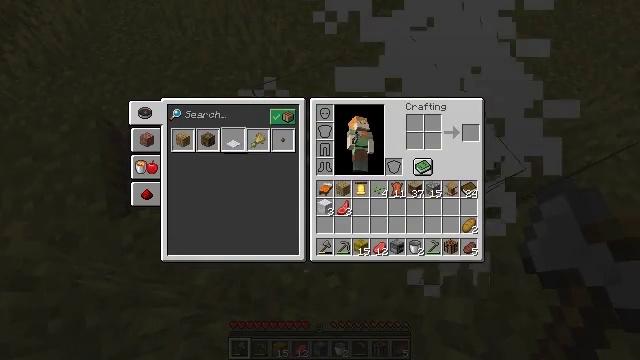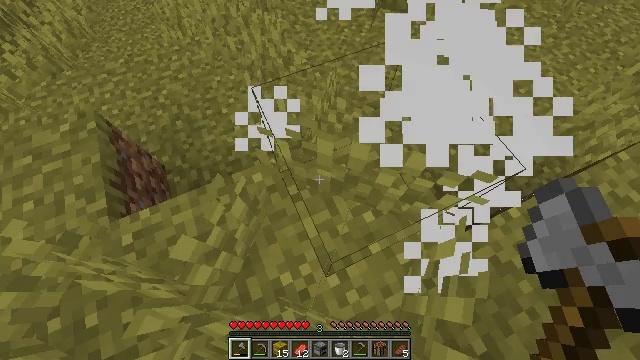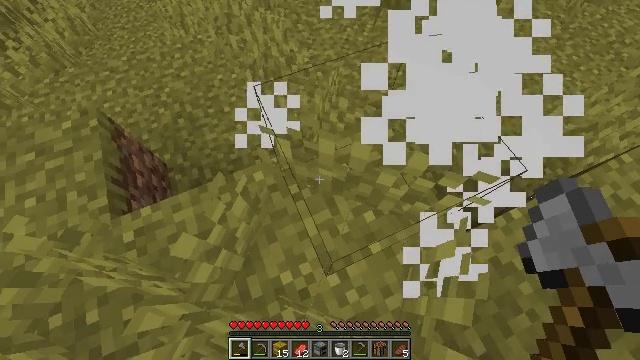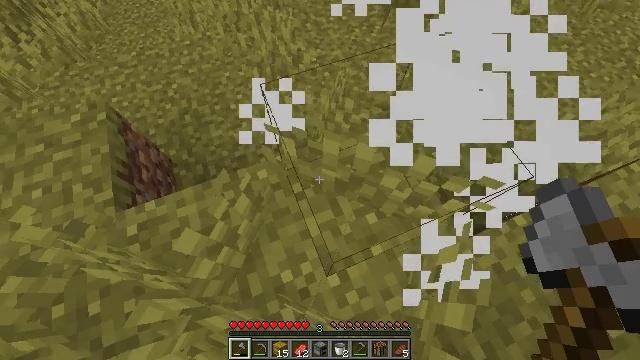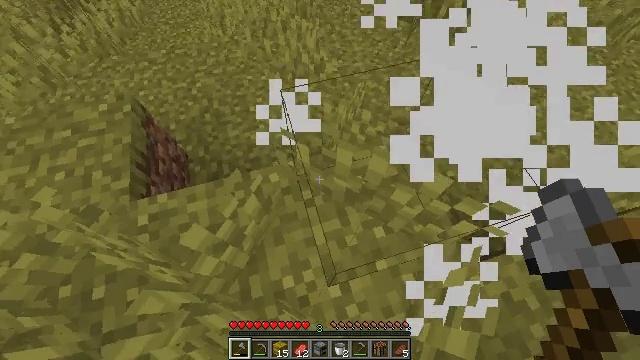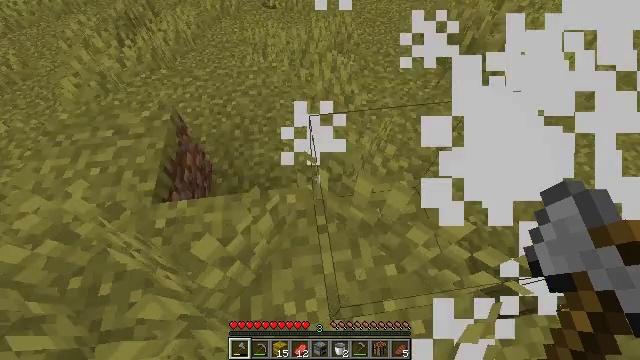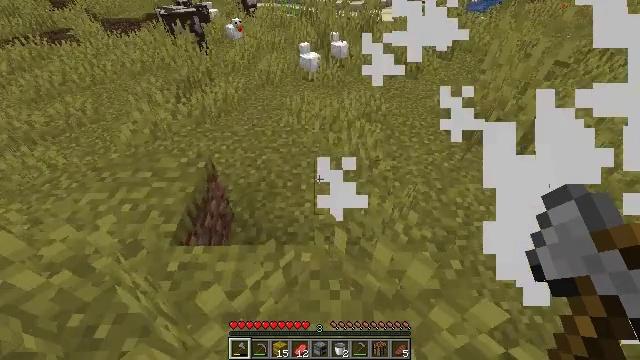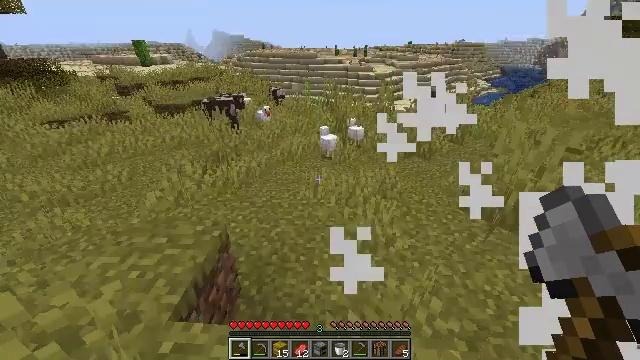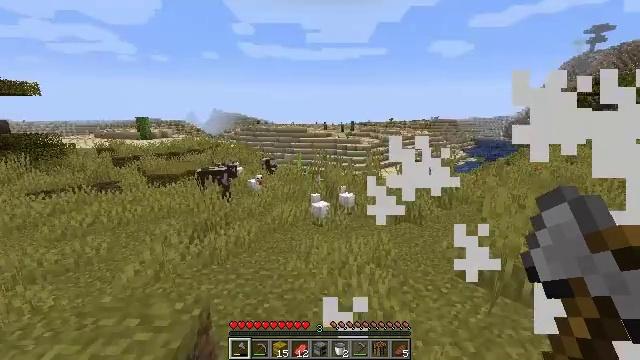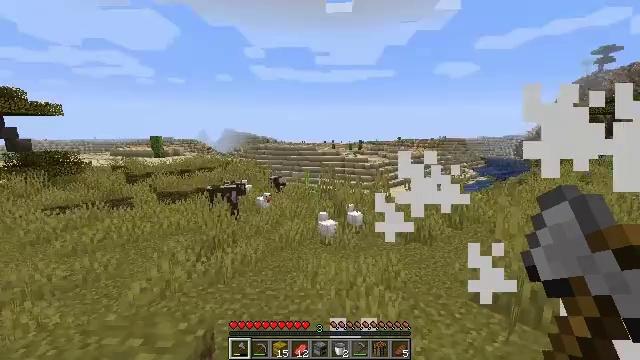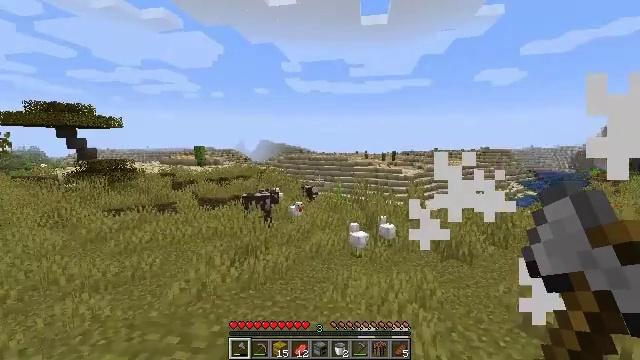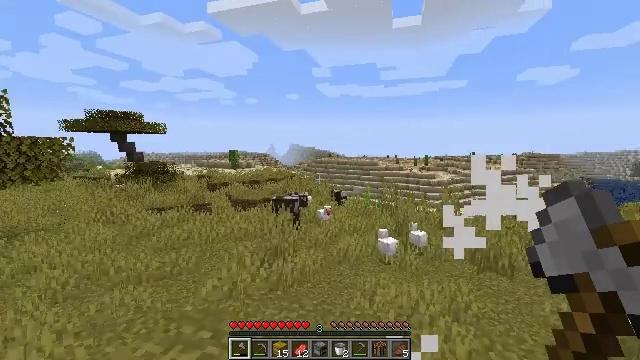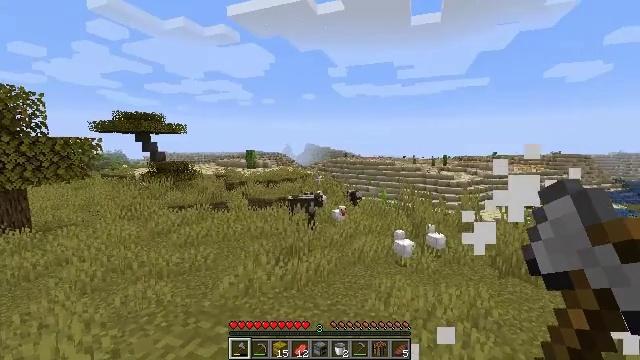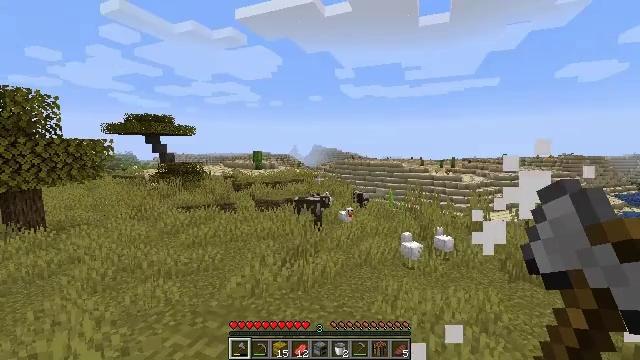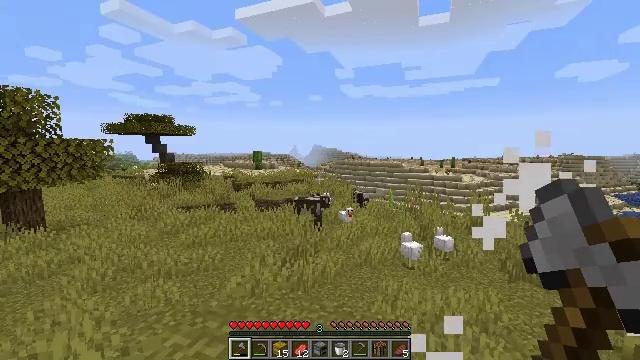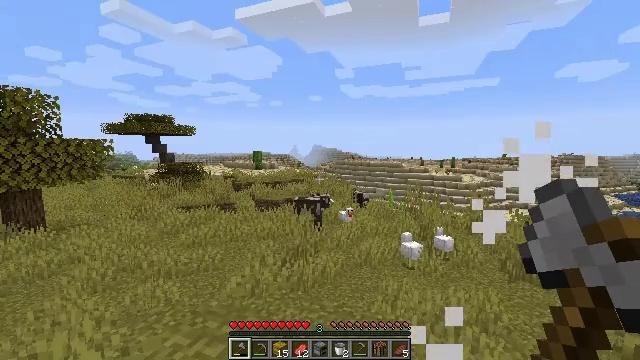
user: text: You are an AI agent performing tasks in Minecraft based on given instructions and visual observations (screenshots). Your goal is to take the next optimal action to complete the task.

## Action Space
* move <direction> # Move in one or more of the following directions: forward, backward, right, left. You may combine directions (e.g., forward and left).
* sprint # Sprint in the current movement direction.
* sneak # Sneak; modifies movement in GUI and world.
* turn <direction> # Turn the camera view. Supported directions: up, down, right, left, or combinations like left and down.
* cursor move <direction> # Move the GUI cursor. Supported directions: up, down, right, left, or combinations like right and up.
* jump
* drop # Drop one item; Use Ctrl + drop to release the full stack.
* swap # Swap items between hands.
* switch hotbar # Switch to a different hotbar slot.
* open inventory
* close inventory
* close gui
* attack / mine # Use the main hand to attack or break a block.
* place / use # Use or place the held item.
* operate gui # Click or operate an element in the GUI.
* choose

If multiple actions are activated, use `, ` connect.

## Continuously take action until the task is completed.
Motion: motion action
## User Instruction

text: Break the hay block to collect it.
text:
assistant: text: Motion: no_op
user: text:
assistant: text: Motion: no_op
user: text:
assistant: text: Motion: turn left
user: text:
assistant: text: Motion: turn left and up
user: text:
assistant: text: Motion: turn left and up
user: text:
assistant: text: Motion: turn left and up
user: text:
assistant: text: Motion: turn left and up
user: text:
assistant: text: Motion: turn right and up
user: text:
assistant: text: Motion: turn left and up
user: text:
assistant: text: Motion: turn left and up
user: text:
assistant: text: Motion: turn left
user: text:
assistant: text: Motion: turn left
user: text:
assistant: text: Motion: turn left
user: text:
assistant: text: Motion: no_op
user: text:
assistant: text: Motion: no_op
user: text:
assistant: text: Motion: no_op
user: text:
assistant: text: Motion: no_op
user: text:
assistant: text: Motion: no_op
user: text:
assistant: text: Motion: no_op
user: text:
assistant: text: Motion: no_op
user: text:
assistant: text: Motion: no_op
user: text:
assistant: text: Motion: no_op
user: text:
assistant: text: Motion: turn right
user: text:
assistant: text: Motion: turn right
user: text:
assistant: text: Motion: turn right and up
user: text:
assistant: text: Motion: turn right
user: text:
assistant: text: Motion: turn right and down
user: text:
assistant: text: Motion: no_op
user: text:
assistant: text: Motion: move back
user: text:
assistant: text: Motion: move back, turn right